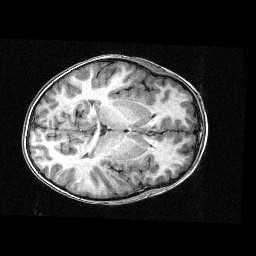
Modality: T1w
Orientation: axial
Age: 11
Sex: male
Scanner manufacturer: siemens
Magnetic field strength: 3 T
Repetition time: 2.3 s
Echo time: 0.00336 s